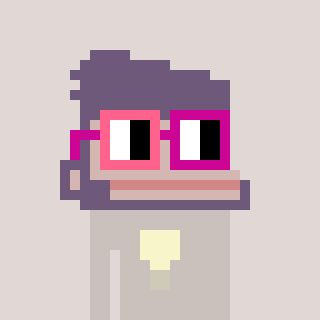
a pixel art character with square pink and red glasses, a ape-shaped head and a foggrey-colored body on a warm background